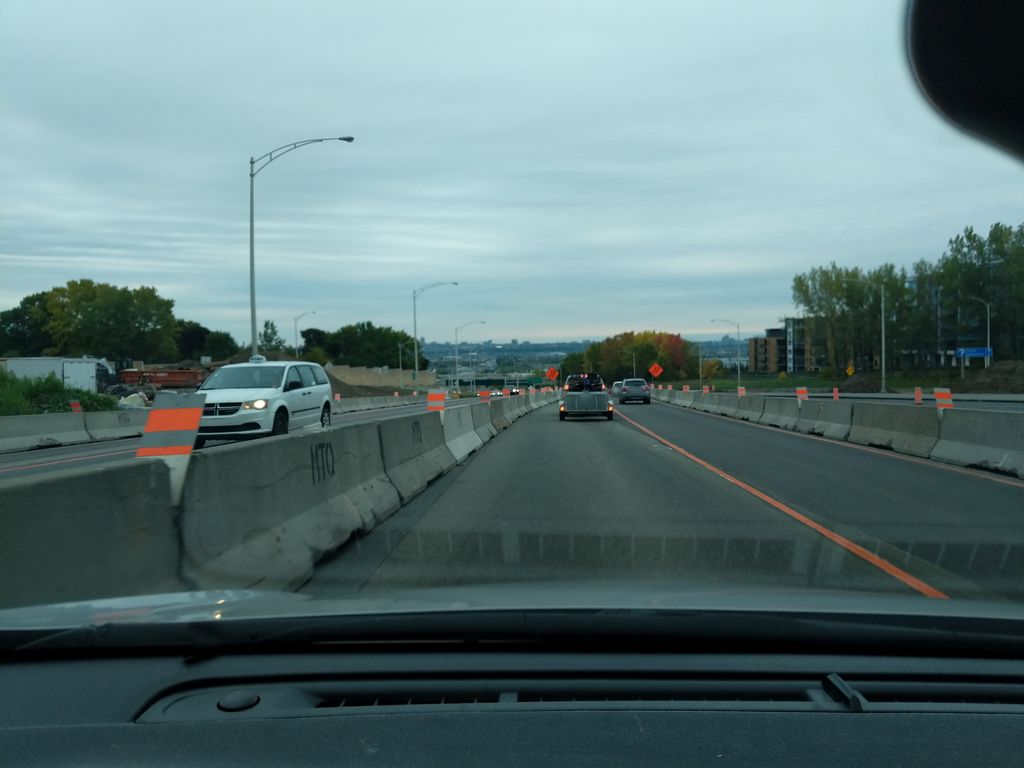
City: quebec_city